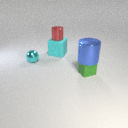
large blue metal cylinder above small green rubber cube